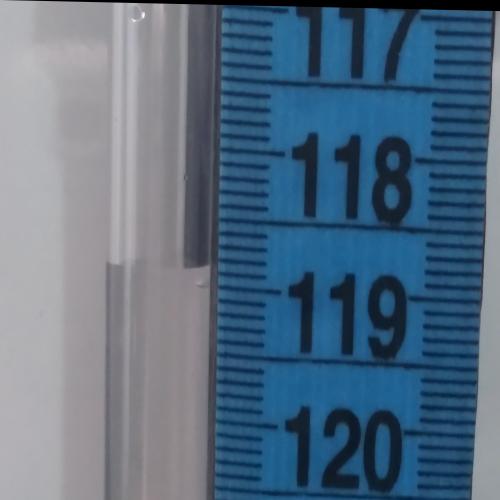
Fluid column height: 118.9 cm